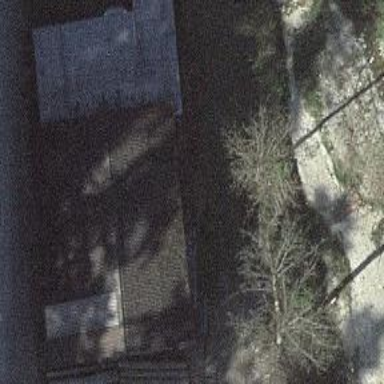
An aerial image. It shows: Barn.